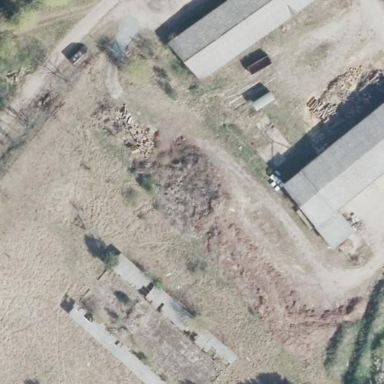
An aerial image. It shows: Farmyard area.